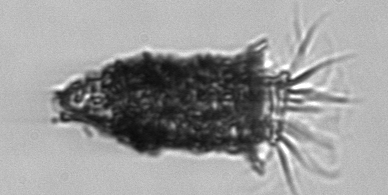
Label: Tintinnopsis